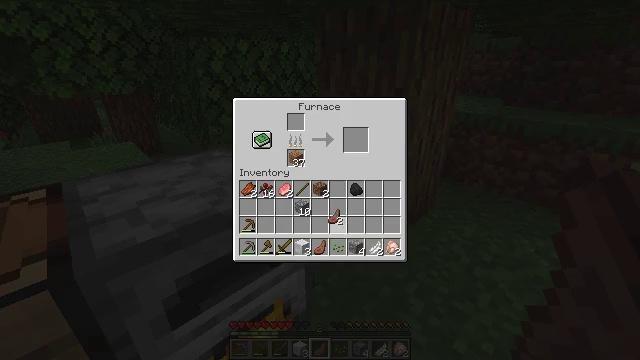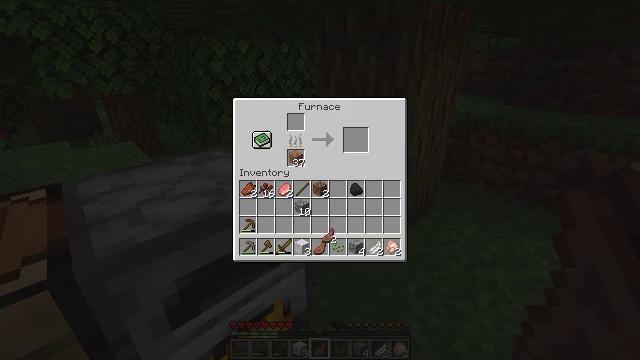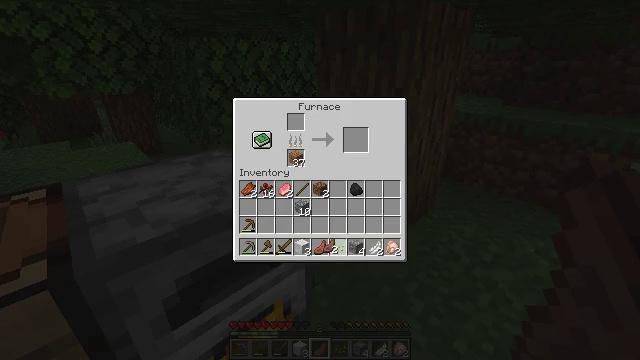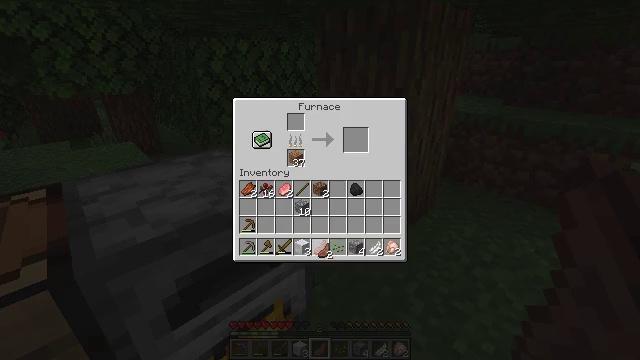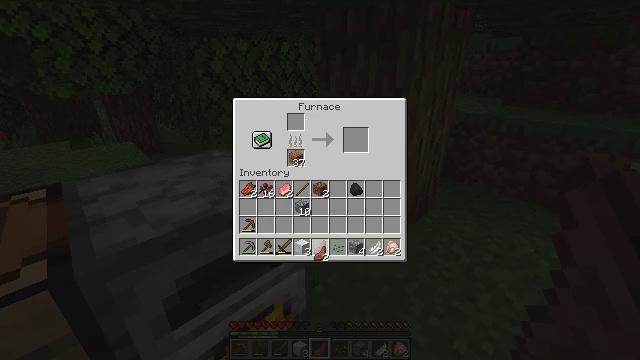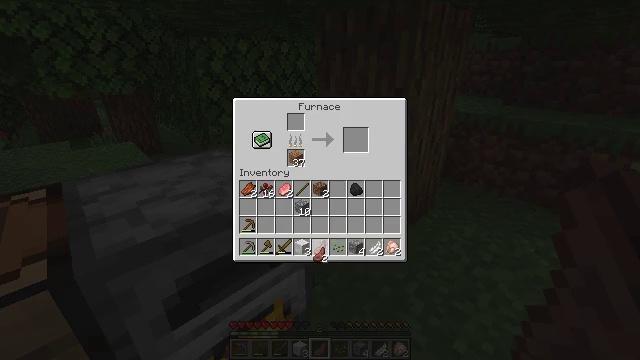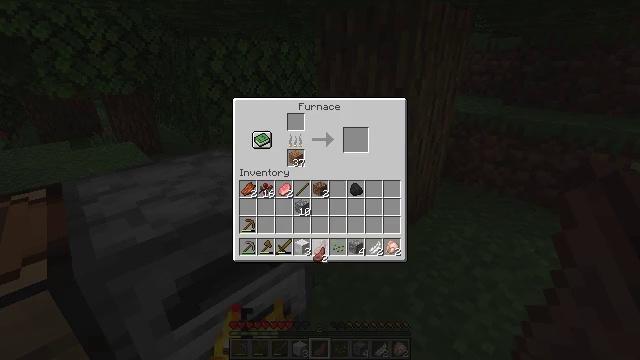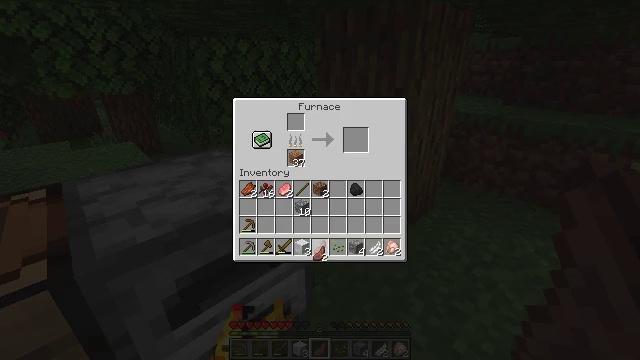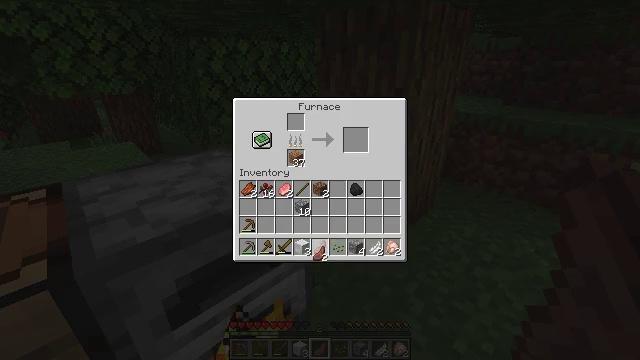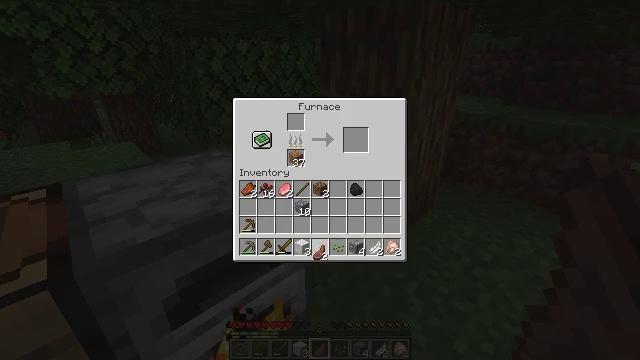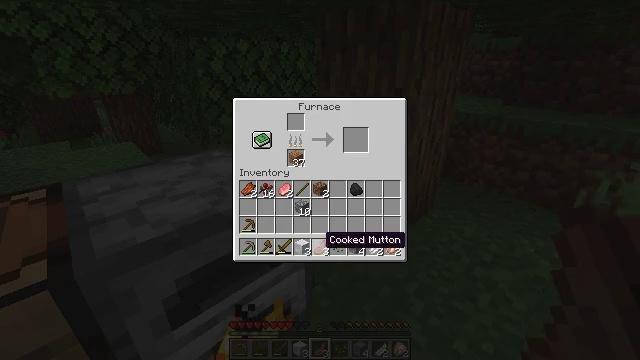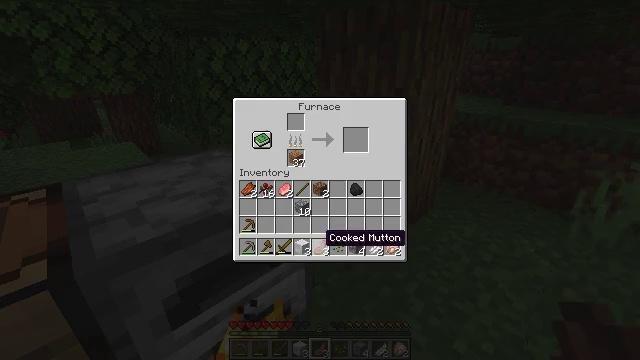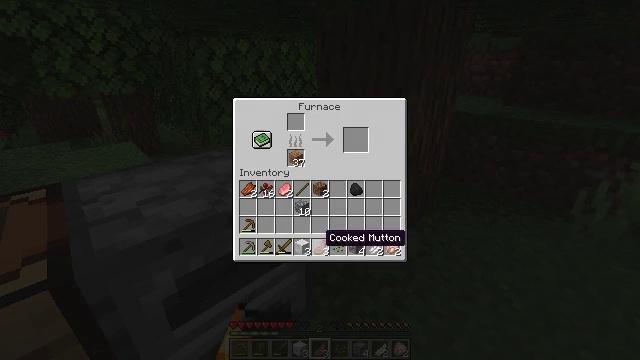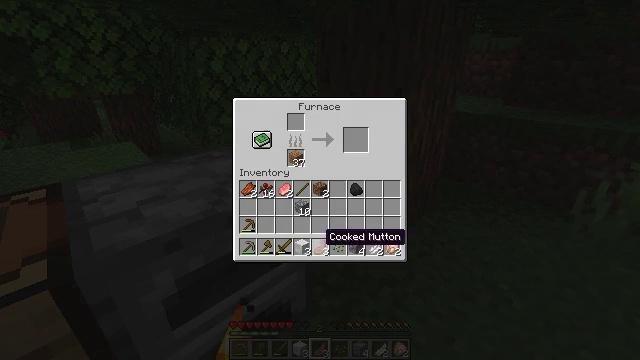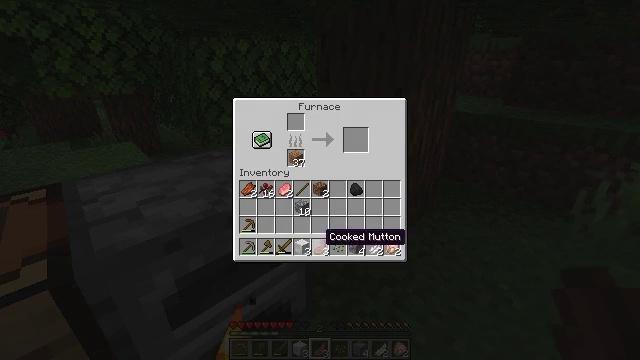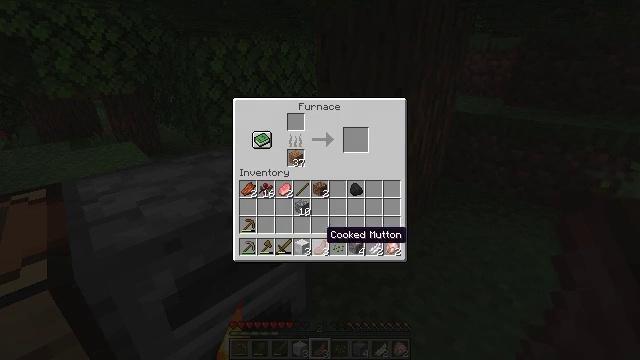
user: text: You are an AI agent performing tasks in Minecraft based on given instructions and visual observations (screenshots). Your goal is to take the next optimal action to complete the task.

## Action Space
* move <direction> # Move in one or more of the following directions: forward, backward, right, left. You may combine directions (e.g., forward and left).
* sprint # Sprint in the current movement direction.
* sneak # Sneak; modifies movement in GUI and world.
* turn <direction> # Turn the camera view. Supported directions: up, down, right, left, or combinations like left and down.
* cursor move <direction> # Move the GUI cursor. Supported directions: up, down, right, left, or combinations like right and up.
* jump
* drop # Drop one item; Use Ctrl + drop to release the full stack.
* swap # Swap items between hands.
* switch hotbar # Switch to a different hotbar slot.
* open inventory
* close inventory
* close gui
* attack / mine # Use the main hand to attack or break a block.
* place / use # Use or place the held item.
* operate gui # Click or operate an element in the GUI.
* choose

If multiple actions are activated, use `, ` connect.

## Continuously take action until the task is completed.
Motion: motion action
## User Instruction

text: Harvest the rose bush for its flowers.
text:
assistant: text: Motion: cursor move down, open gui
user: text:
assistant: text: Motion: cursor move down
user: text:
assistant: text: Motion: no_op
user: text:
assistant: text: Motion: no_op
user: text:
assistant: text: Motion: no_op
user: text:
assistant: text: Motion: no_op
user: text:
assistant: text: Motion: no_op
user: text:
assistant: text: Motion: operate gui
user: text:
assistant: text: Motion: operate gui
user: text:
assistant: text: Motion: no_op
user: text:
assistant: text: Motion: no_op
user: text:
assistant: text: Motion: no_op
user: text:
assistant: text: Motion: no_op
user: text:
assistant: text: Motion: no_op
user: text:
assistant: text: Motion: no_op
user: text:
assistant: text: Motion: no_op
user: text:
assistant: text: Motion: no_op
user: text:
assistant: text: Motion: cursor move up
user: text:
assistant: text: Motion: no_op
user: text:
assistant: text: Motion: cursor move left and up
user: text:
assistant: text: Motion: cursor move left and up
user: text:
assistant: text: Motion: cursor move left and up
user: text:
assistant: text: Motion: no_op
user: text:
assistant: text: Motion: no_op
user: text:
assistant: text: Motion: cursor move up
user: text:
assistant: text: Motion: no_op
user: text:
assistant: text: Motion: no_op
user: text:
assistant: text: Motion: no_op
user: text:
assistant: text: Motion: operate gui
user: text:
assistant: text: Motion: operate gui